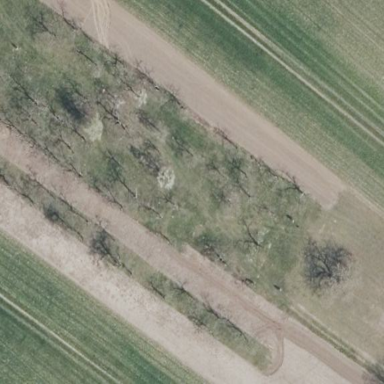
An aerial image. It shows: Orchard.